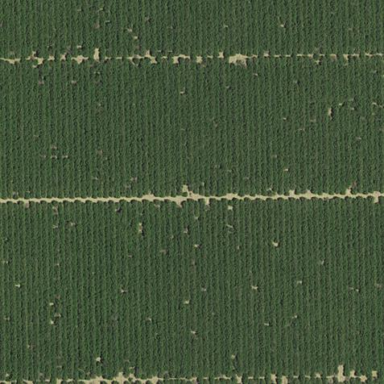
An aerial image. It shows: Almond orchard with rows of almond trees.